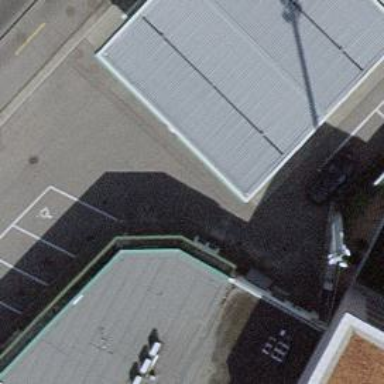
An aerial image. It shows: Fuel station.